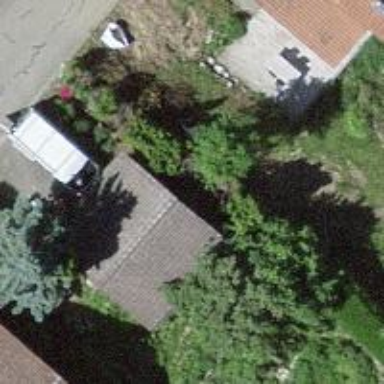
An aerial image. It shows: Garage building.